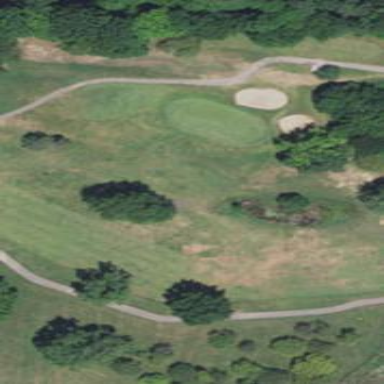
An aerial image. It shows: Rough grassy area used for golf.